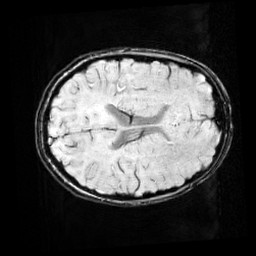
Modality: SWI
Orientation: axial
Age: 13
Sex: female
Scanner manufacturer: siemens
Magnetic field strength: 3 T
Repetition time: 0.027 s
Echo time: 0.02 s